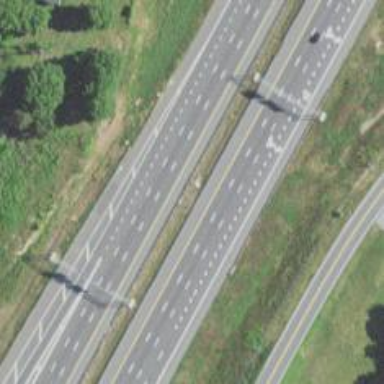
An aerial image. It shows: Motorway junction.